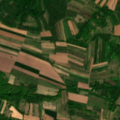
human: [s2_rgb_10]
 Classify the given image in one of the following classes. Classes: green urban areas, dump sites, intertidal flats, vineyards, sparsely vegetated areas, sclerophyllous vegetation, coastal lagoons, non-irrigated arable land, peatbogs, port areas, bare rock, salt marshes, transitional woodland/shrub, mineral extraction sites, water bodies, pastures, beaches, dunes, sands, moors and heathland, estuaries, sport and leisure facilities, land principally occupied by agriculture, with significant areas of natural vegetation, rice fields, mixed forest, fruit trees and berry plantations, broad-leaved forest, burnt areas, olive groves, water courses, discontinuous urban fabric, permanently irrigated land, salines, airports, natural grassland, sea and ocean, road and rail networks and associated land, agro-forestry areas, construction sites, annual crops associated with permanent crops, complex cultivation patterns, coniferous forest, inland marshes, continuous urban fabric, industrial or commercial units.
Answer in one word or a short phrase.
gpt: non-irrigated arable land, complex cultivation patterns, land principally occupied by agriculture, with significant areas of natural vegetation, broad-leaved forest, transitional woodland/shrub